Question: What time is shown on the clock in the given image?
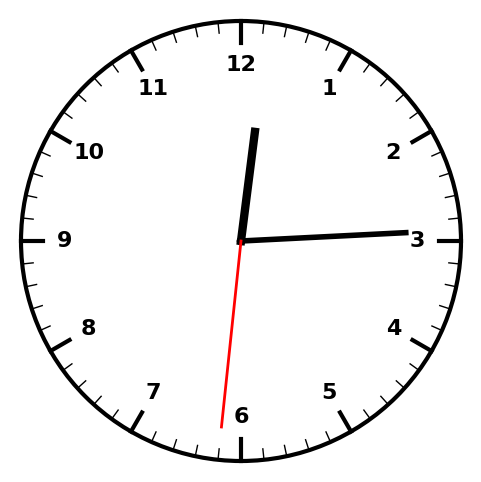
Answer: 12:14:31